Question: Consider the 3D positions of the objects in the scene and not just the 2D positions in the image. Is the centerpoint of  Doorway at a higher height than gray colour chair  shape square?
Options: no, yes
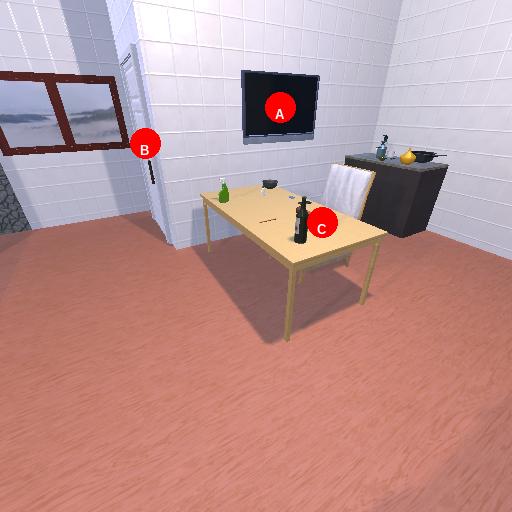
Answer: no